Question: I got problem about read_stream permission.
What mean "Facebook-branded client on platforms where Facebook is not already available."?

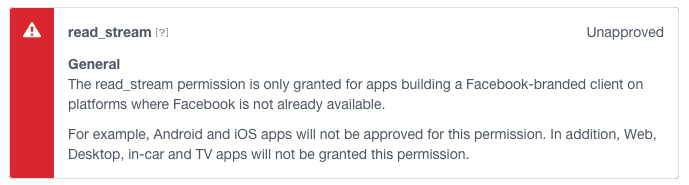
Answer: It means you can use it if you are doing a Facebook app replicate on a platform where there is no Facebook app. So for example if you created a new mobile phone you can create a Facebook app for it.